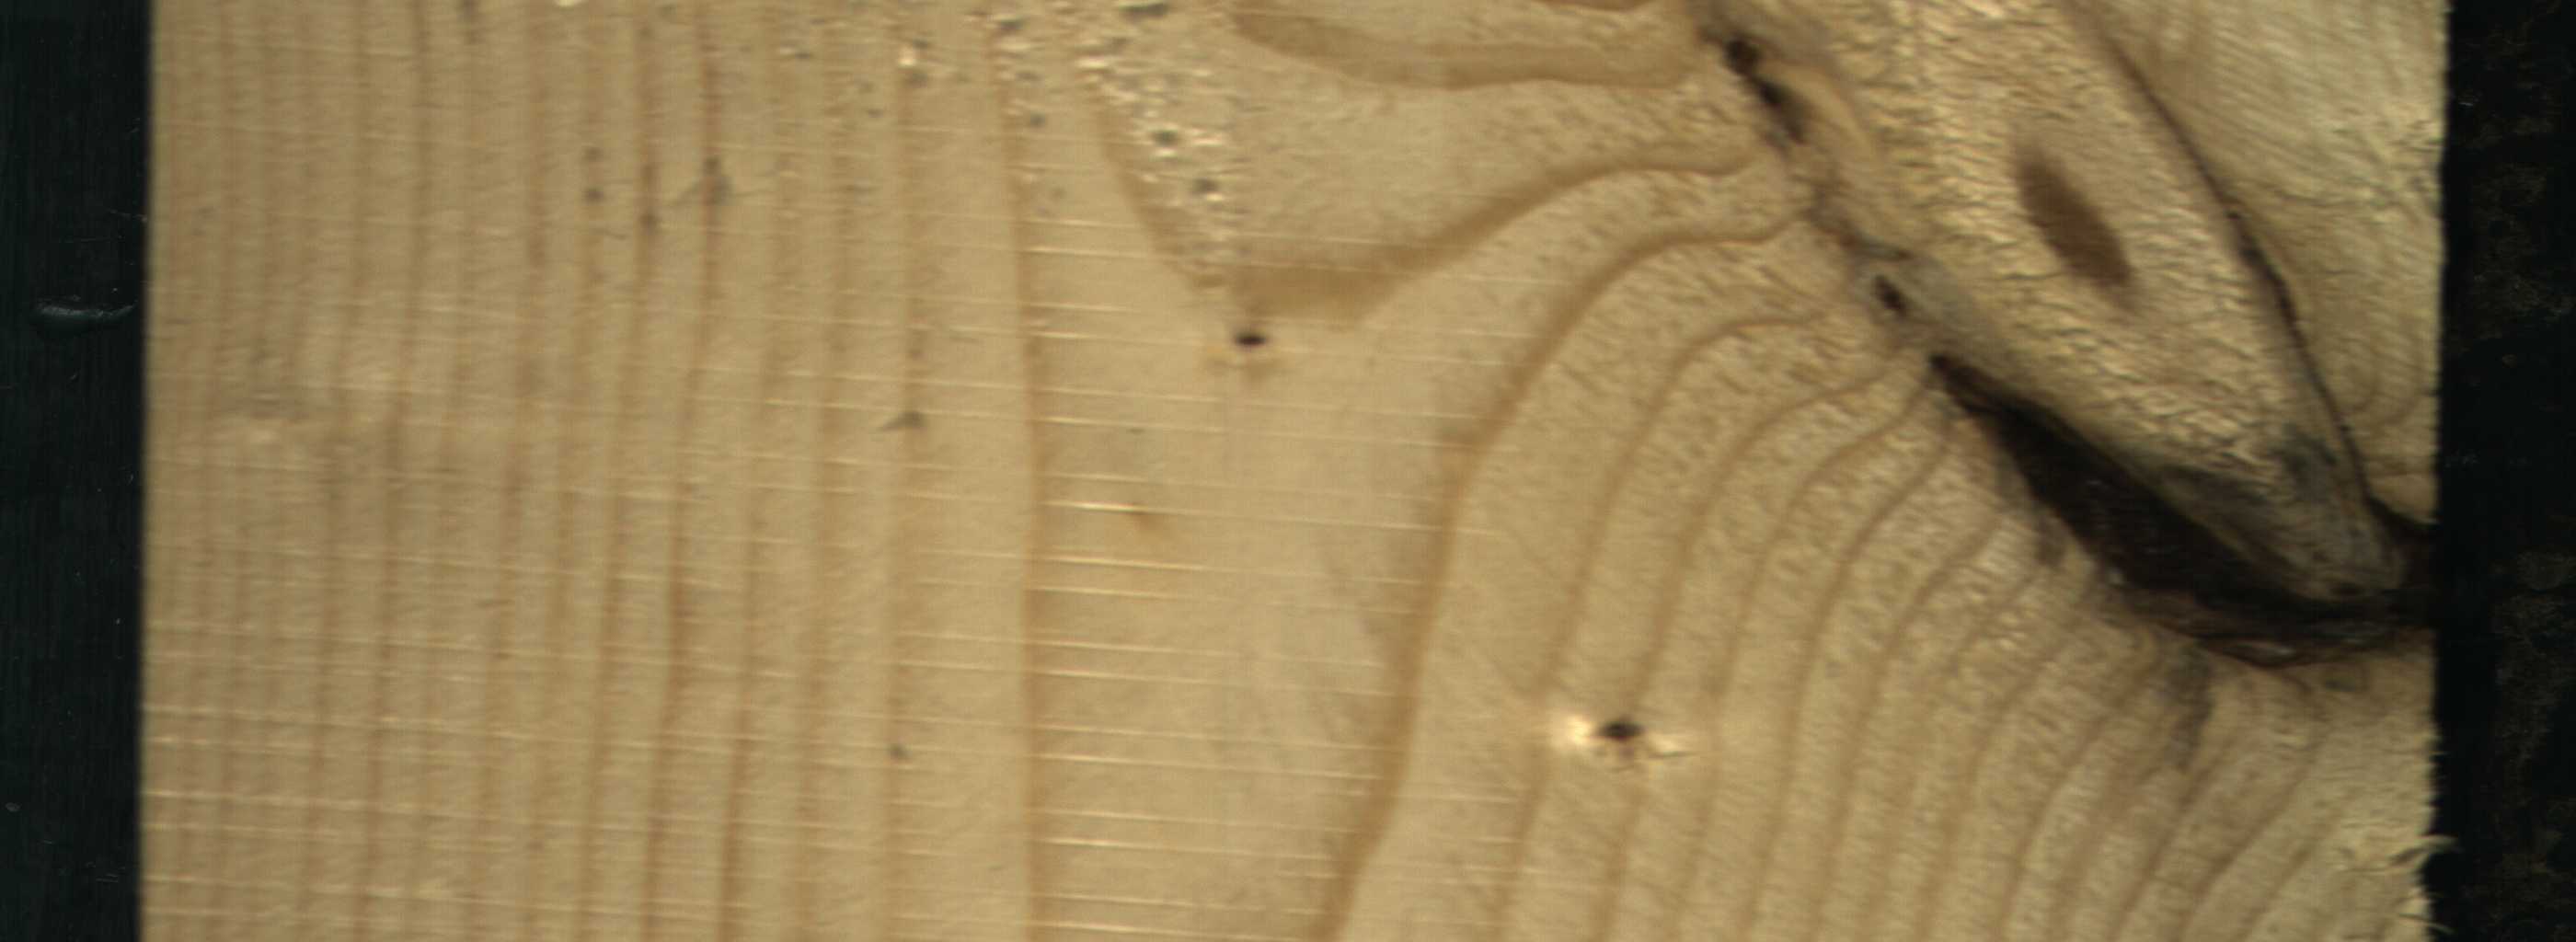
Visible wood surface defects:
Marrow
Knot_missing
Dead_Knot
Live_Knot